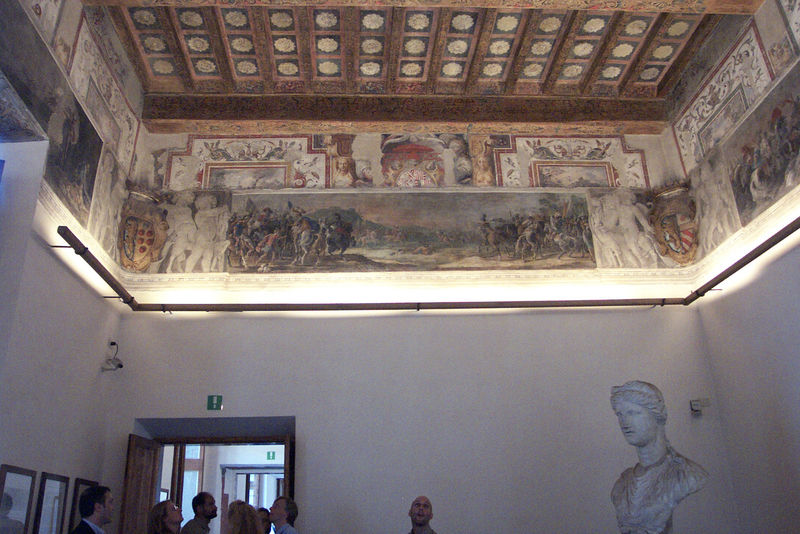
Titel: Palazzo Altemps, Rom
Standort: Rom, Palazzo Altemps (EU - I - Latium)
Schlagwörter: blau, mann, schatten, weiß, menschen, braun, frau, holz, lampe, licht, marmor, raum, tür, rot, malerei, wand, innenraum, decke, engel, skulptur, statue, besucher, krieg, büste, rom, ausstellung, fries, wappen, villa, krieger, fresken, fresko, museum, stange, szenen, rosetten, römisch, paneel, öffentlich, panele, schlachtenbild, kasseten, kamera, camera, überwachungskamera, deke, lmape, panell